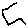
Label: hexagon